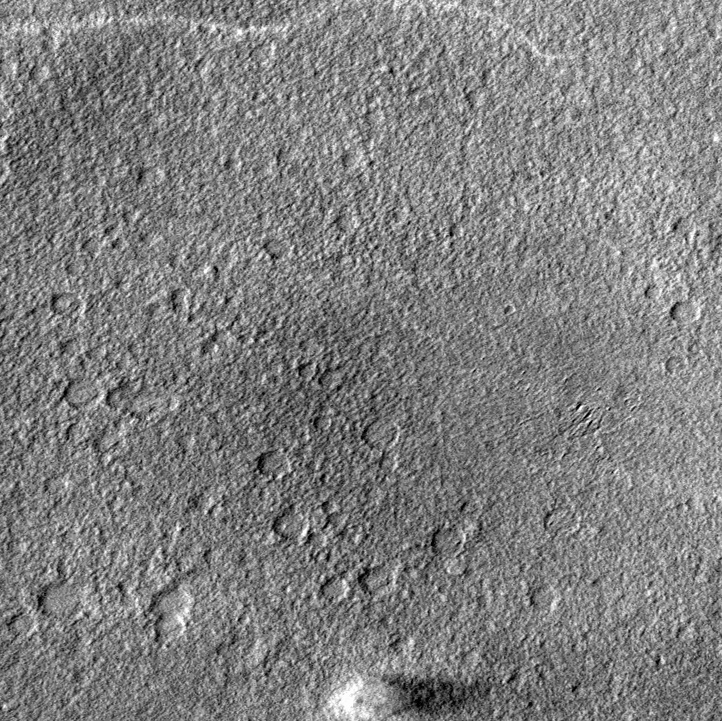
Label: dustdevil